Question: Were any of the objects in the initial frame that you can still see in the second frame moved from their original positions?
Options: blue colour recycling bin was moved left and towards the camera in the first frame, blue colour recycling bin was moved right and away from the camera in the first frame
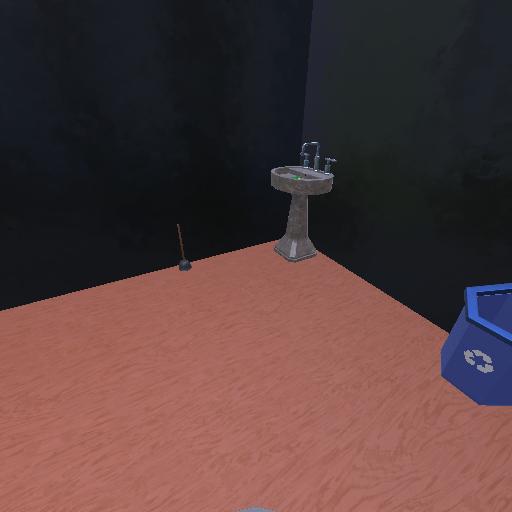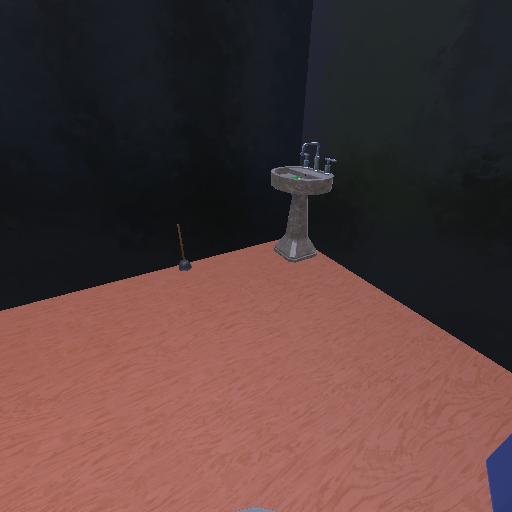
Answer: blue colour recycling bin was moved left and towards the camera in the first frame